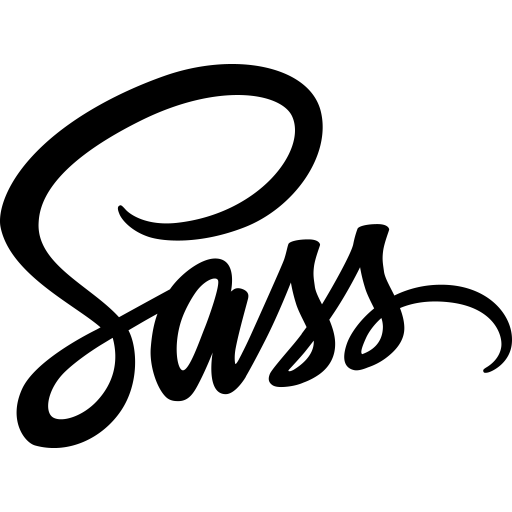
Tags: icon, FontAwesome, fa-icon, brand, sass